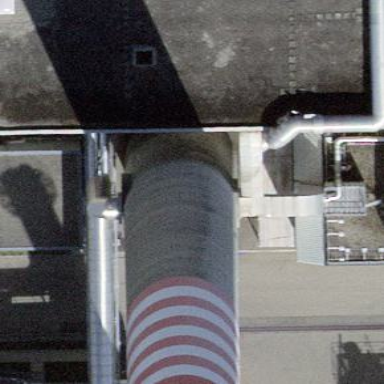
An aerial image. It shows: Building with chimney.